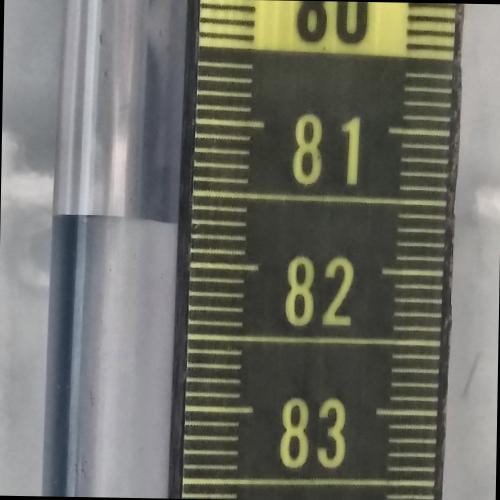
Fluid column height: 81.7 cm